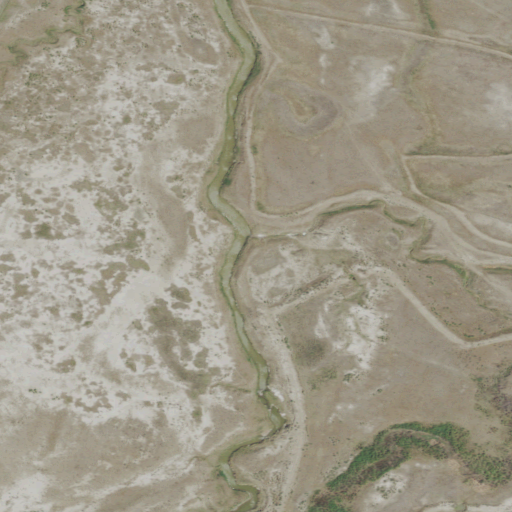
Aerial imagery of valley in Montana named Craig Coulee containing grassland and shrub